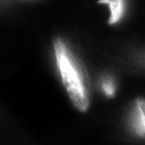
Tissue sample: colon
Magnification: 5.0x
Cell type: Myeloid cells
Senescence state: senescent